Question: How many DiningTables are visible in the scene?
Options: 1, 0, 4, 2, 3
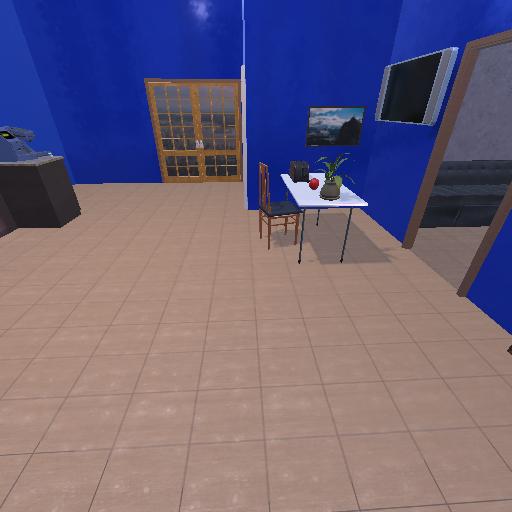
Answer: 1